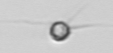
Label: Acanthoica_quattrospina